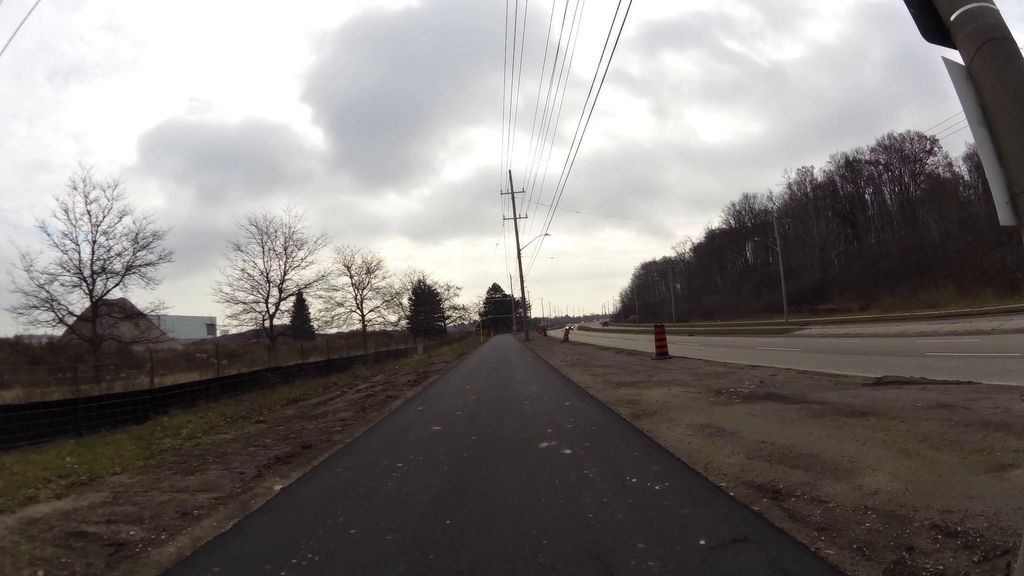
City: kitchener-waterloo